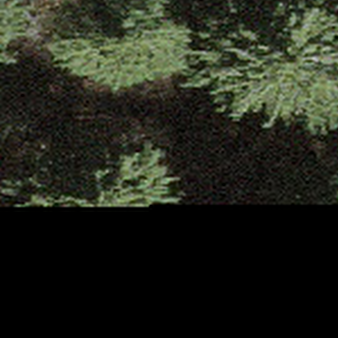
Label: other